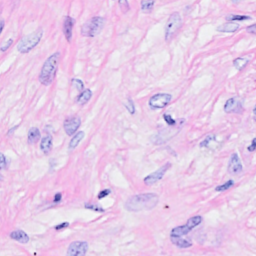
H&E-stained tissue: Breast